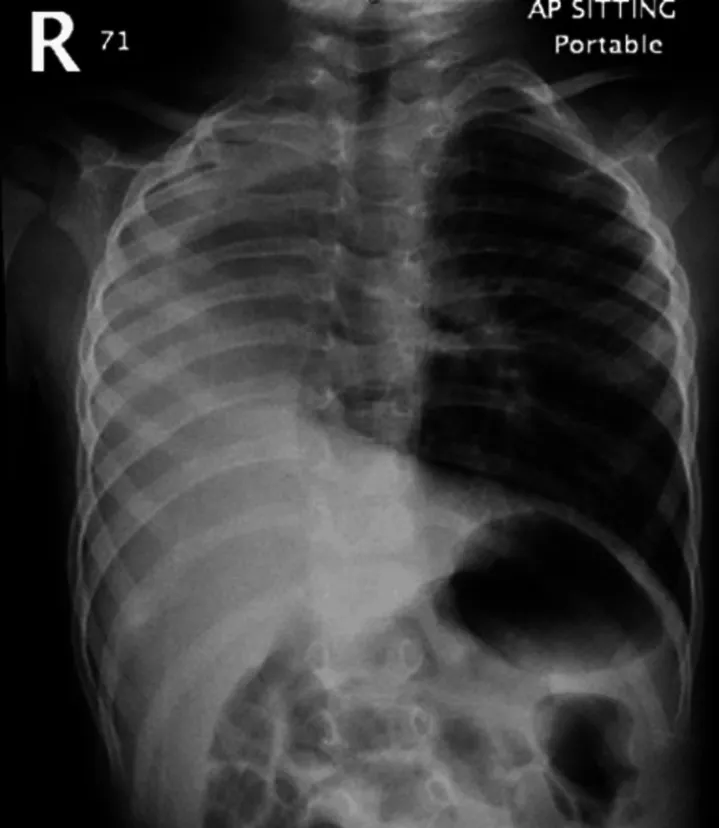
Chest X-ray showing dextrocardia and partial opacification of the right hemithorax and hyperinflation of the left lung.
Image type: radiology (x_ray)